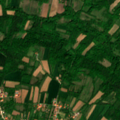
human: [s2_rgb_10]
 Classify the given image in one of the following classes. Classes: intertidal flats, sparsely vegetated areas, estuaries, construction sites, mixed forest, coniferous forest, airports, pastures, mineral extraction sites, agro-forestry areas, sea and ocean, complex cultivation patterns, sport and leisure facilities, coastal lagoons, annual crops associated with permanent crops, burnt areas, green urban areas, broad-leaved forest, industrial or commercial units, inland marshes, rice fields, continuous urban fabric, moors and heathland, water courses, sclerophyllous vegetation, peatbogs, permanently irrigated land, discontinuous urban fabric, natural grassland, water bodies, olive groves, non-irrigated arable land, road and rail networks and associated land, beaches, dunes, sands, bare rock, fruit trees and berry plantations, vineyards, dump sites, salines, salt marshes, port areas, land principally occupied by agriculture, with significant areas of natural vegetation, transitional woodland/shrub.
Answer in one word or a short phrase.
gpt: discontinuous urban fabric, non-irrigated arable land, complex cultivation patterns, land principally occupied by agriculture, with significant areas of natural vegetation, broad-leaved forest